Question: I'm new to iOS development and I'm stuck on this one issue...one of many actually.
I have a simple nib with 3 UITextfield and a UILabel. I want to calculate the sum of the 3 numbers entered in each text field without having to use a button action...basically in real-time.

'''
@property (nonatomic, strong) IBOutlet UITextField *firstNumber;
@property (nonatomic, strong) IBOutlet UITextField *secondNumber;
@property (nonatomic, strong) IBOutlet UITextField *thirdNumber;
@property (nonatomic, strong) IBOutlet UILabel *total;
'''
I have the implementation set up, but I don't even know how to approach this.
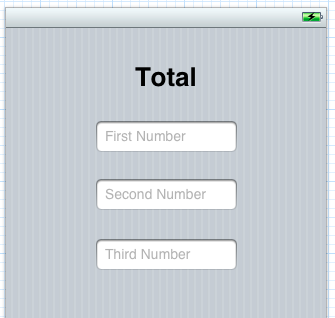
Answer: First set delegate self to your textfield
'''
- (void)viewDidLoad
{
[super viewDidLoad];
[firstTextField setDelegate:self];
[secondTextField setDelegate:self];
[thirdTextField setDelegate:self];
}
'''
Calculate your total in following method.
'''
- (BOOL)textFieldShouldReturn:(UITextField *)textField
{
total.text = [NSString stringWithFormat:@"d",([firstTextField.text intValue])+([secondTextField.text intValue])+([thirdTextField.text intValue])];
return YES;
}
'''